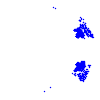
Particle: electron